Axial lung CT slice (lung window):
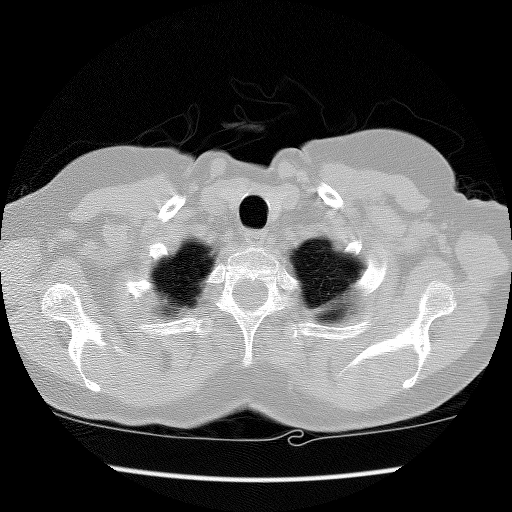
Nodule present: no